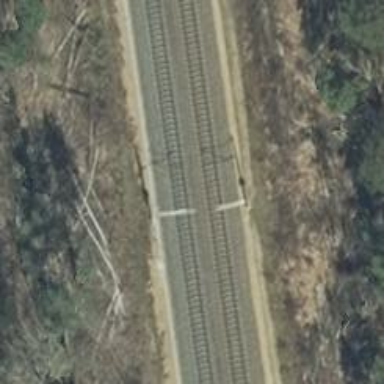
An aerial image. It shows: Railway milestone with catenary mast.